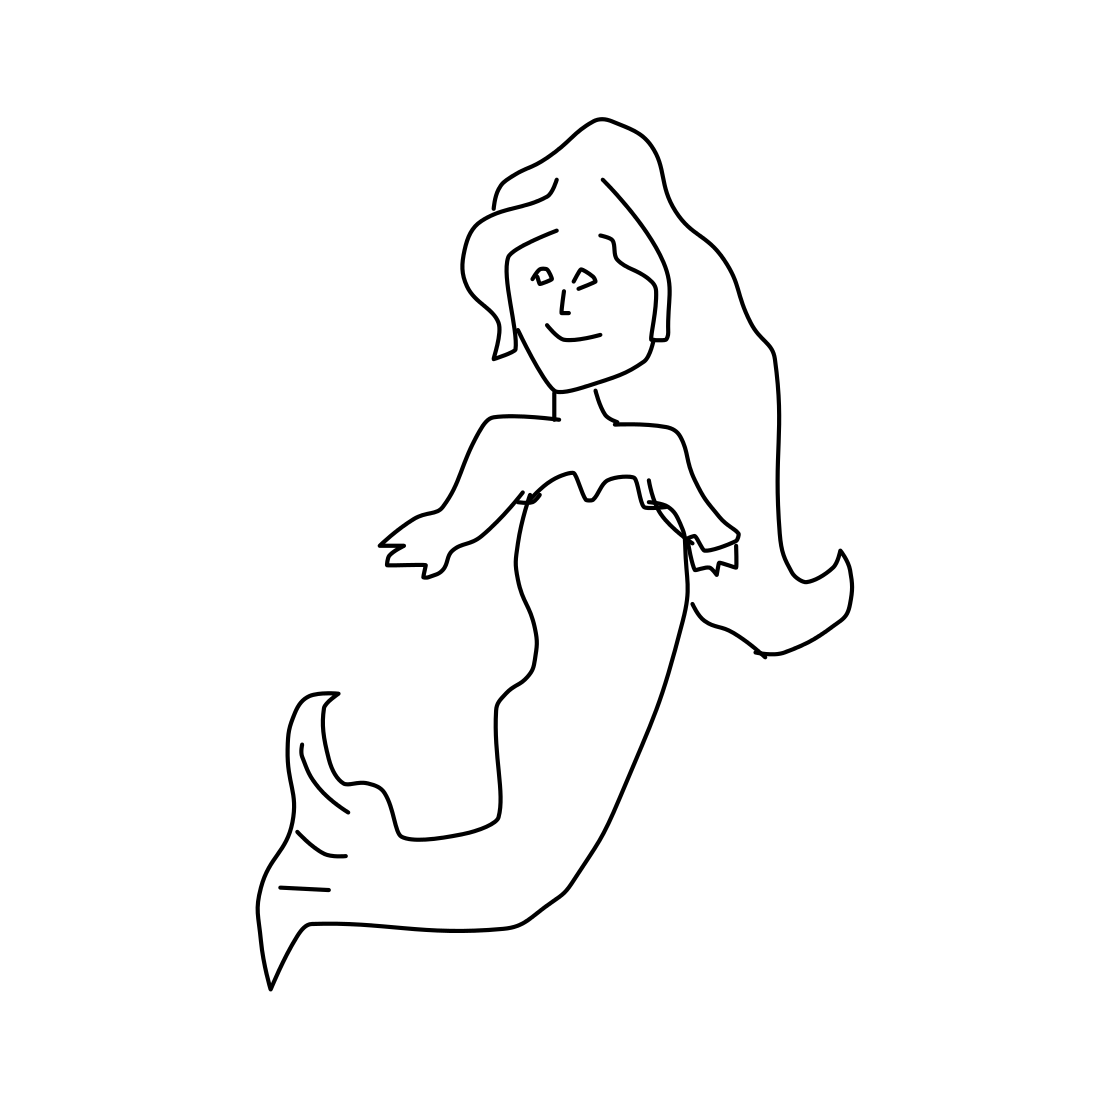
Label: mermaid